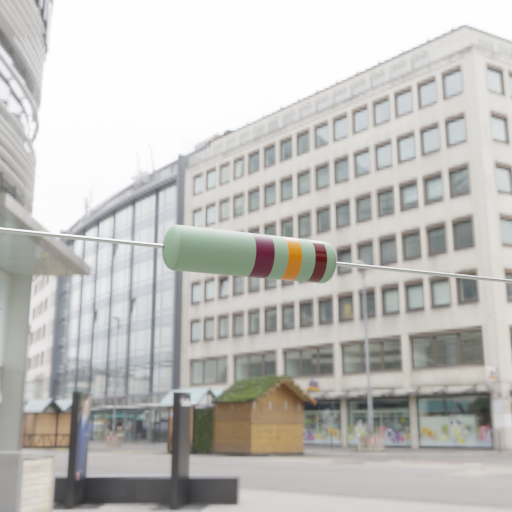
Resistor colour bands (in order): brown, orange, brown